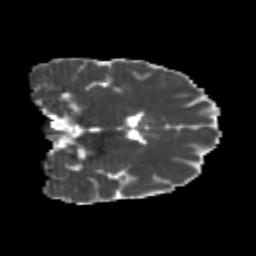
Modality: MD
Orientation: coronal
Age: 22
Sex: male
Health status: healthy
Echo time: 0.074 s